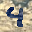
Label: 4